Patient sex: M
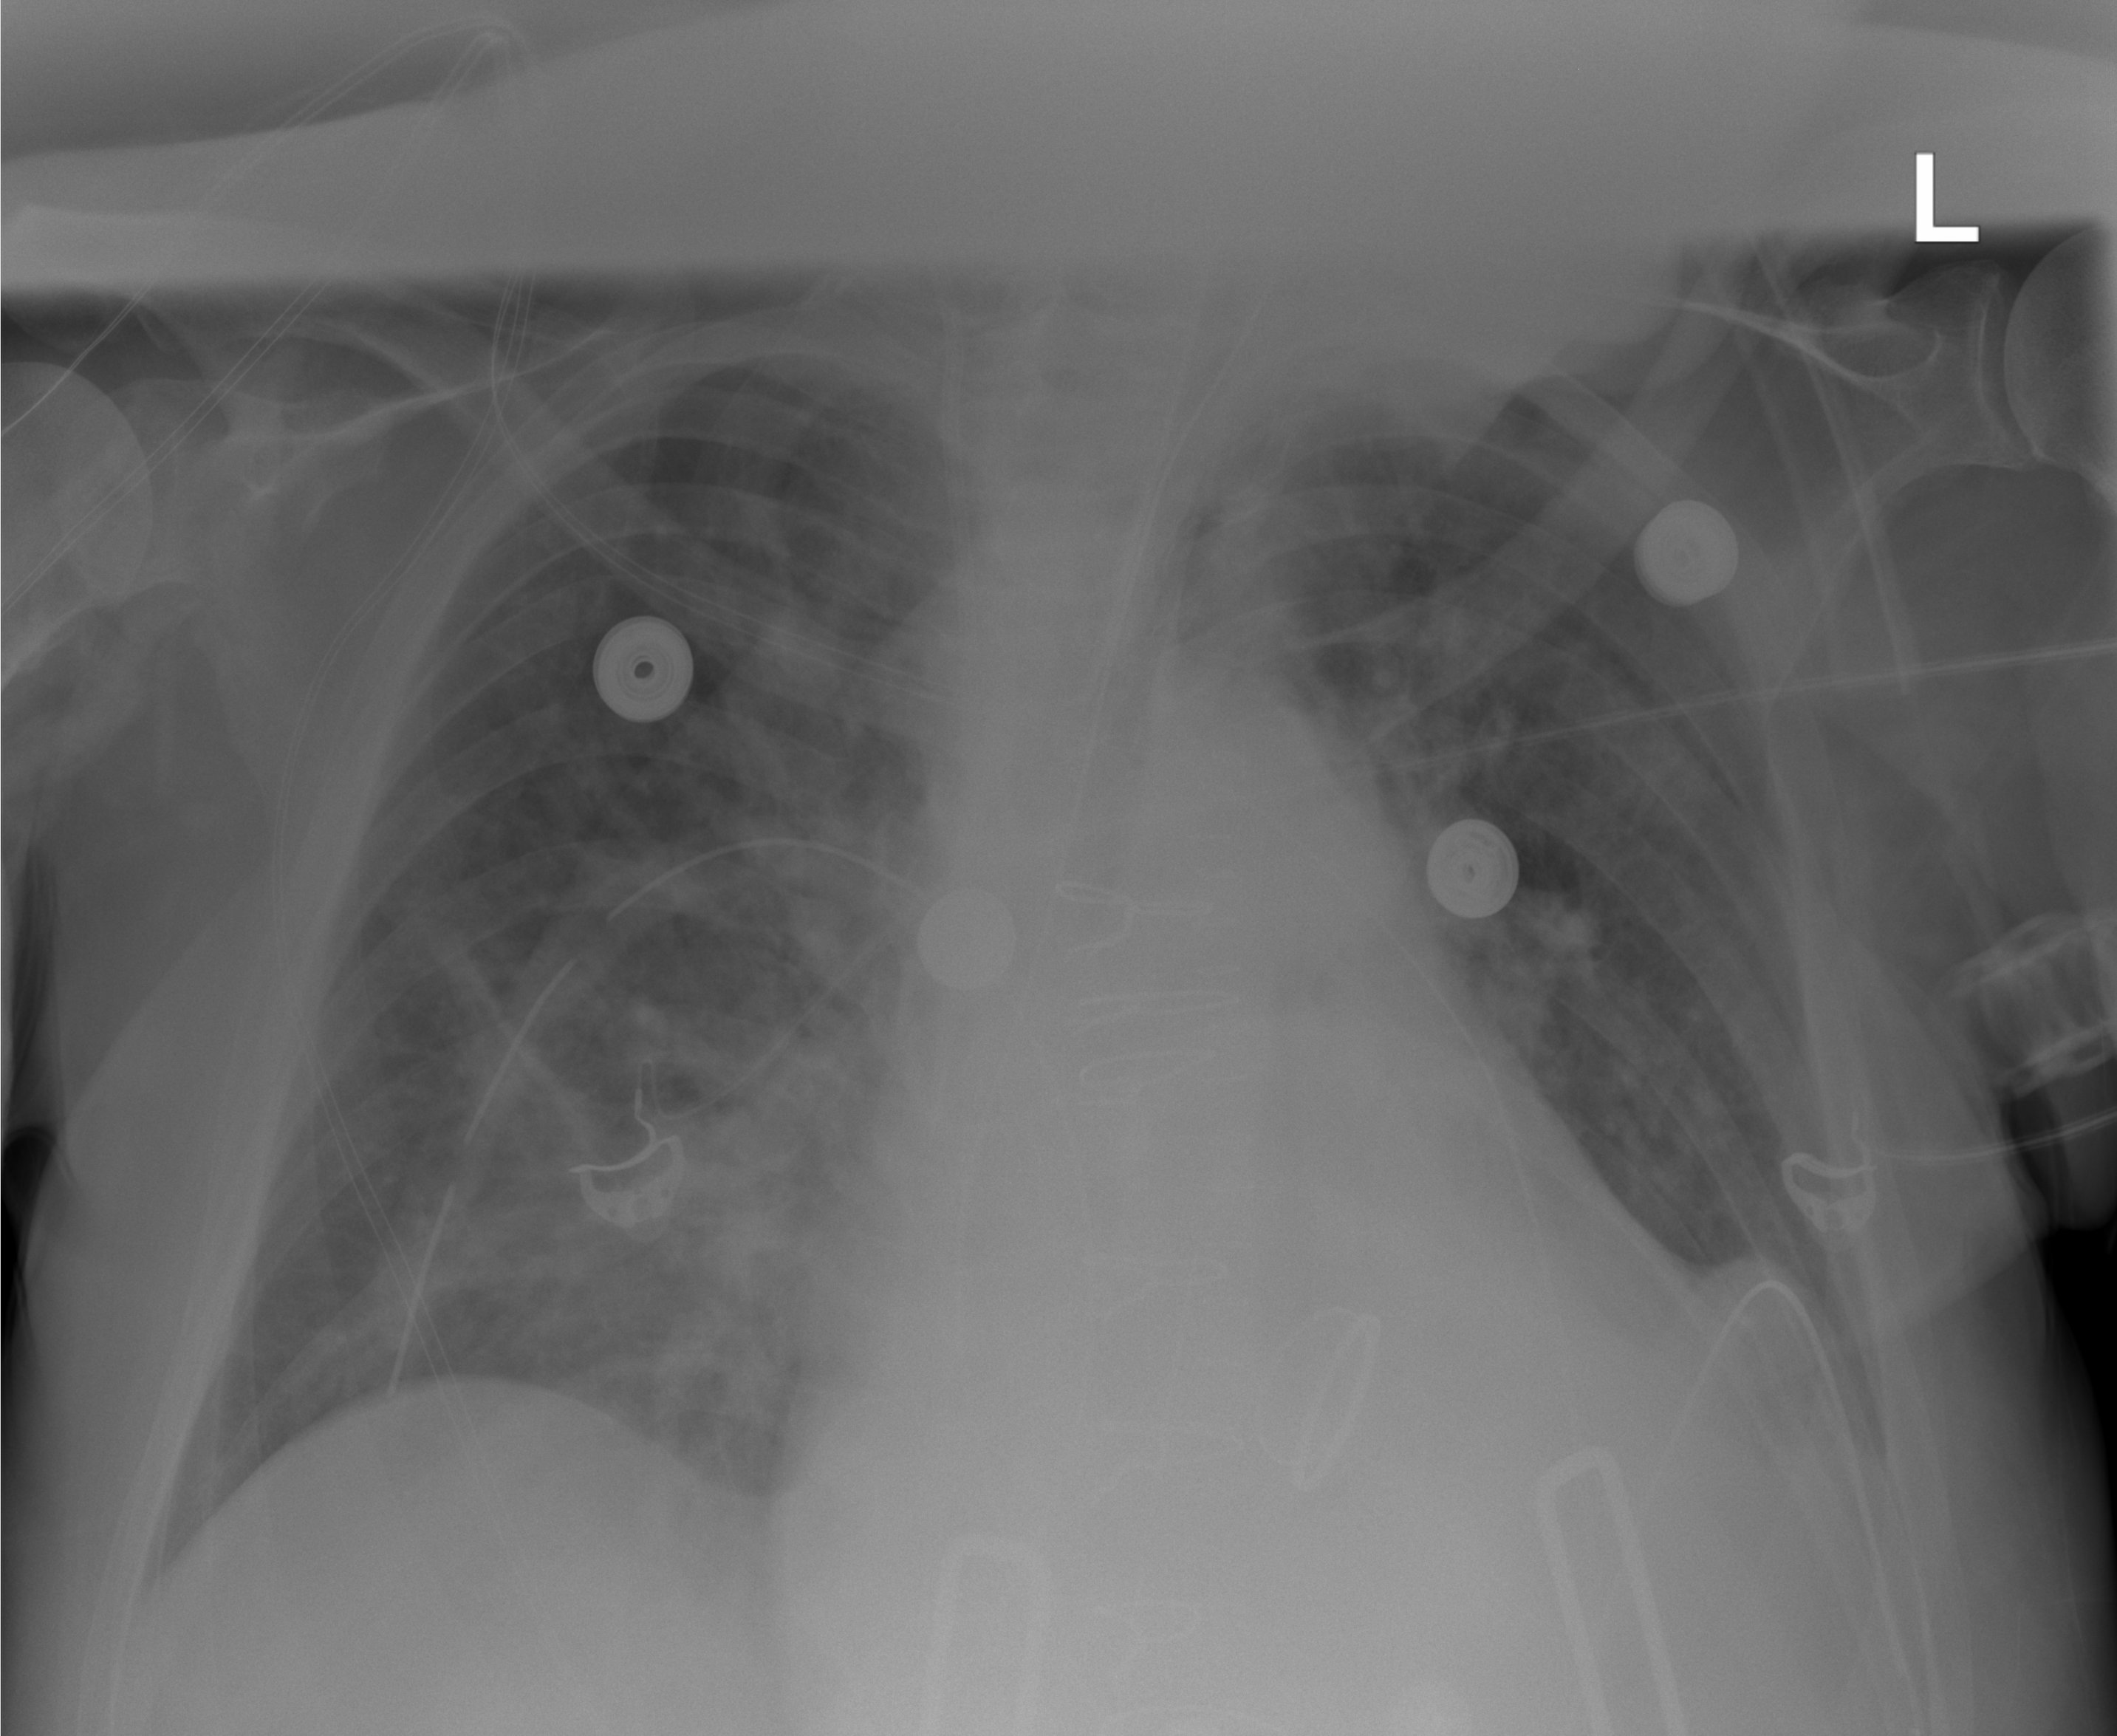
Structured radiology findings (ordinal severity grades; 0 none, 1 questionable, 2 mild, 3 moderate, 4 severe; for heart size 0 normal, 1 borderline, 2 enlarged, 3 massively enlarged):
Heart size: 2
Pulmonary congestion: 0
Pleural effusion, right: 0
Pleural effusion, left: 1
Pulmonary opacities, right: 1
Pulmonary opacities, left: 0
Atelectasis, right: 2
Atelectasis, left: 1